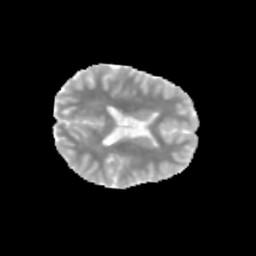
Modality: MD
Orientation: axial
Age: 11
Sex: male
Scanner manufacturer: siemens
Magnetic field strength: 3 T
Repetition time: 3.8 s
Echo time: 0.07 s